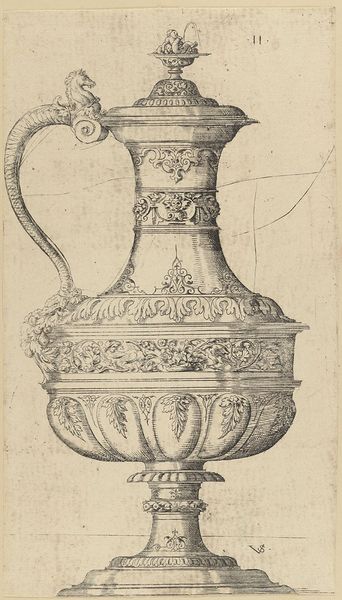
Titel: Kanne
Künstler: Virgil Solis
Standort: Hamburg
Institution: Museum für Kunst und Gewerbe Hamburg
Schlagwörter: zeichnung, tiere, ornament, renaissance, pferd, frucht, henkel, kanne, krug, vase, relief, papier, grafik, graphik, ornamente, verzierung, fotografie, photographie, druckgraphik, druckgrafik, stich, bleistift, kunstgewerbe, putten, ornamentik, kupferstich, kunsthandwerk, amoretten, fruchtkorb, akanthus, arabeske, rollwerk, tierornament, gerippt, reproduktionen, maureske, acanthus, industriedesign, druckerzeugnisse, pflanzenornamente, gefäß, behälter, früchte, tierornamente, ornamentstich, vorlageblätter, akanthusornament